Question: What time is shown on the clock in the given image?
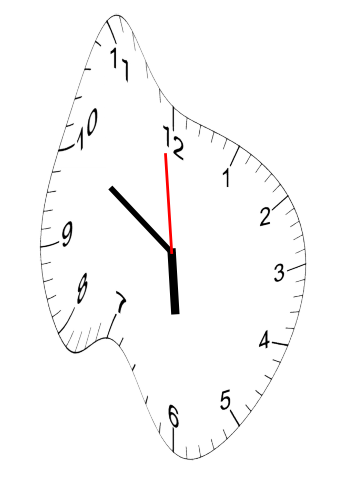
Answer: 05:49:59